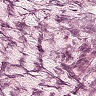
Metastatic tissue present: no